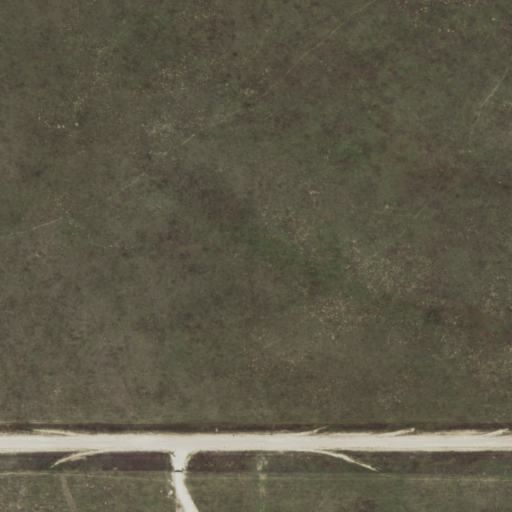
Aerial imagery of plain(s) in Kansas named Mills Pasture containing grassland and open development